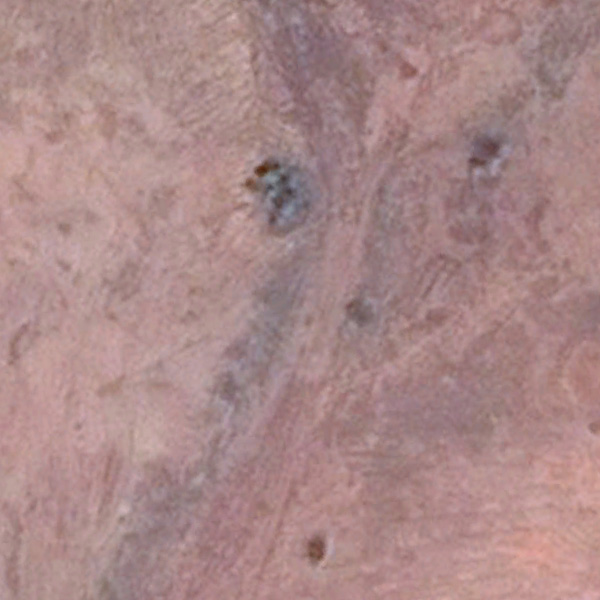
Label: BareLand